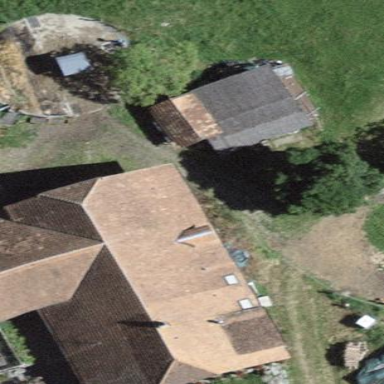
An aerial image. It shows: Farm building.